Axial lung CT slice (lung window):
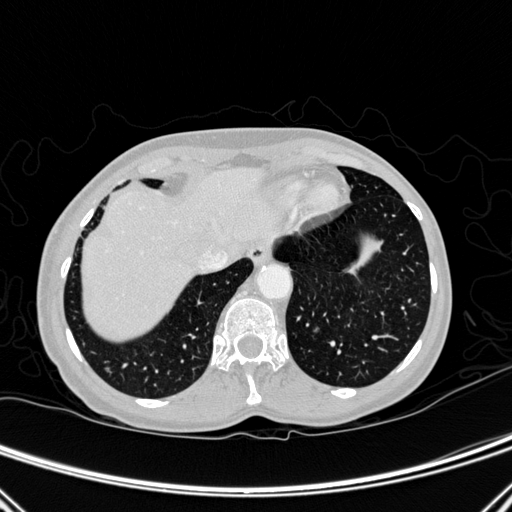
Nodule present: no